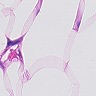
Metastatic tissue present: no